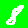
Digit: 8